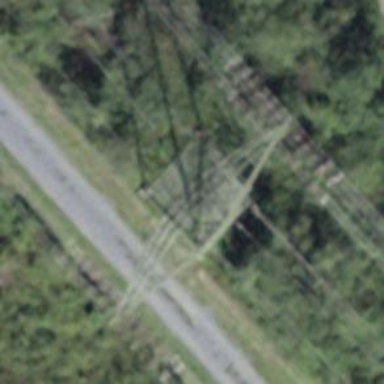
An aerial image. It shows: Power tower.